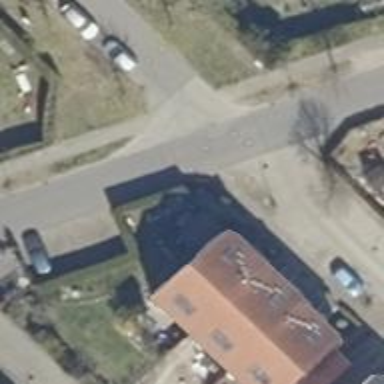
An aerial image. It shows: Residential road with separate asphalt sidewalk.